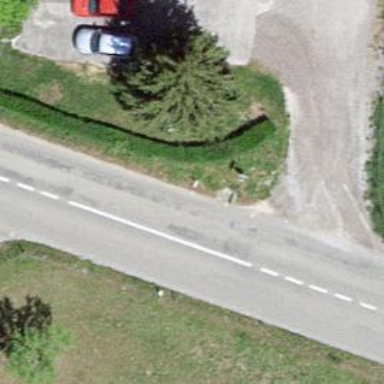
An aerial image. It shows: Bus stop with designated public transport stop position.